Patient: sex F, age 73
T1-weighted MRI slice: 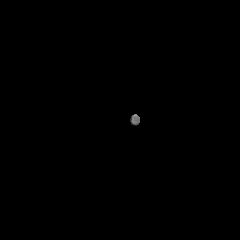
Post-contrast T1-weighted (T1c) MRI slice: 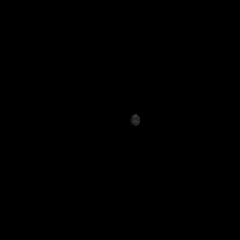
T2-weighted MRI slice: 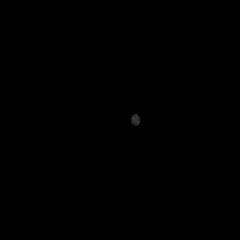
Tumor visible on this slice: no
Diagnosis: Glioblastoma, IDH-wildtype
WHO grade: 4